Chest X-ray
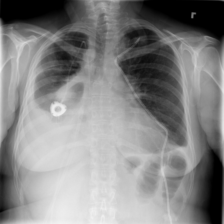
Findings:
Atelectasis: negative
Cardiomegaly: negative
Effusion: positive
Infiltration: negative
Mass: negative
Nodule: negative
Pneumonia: negative
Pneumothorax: negative
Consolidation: negative
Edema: negative
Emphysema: negative
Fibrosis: negative
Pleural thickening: negative
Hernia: negative